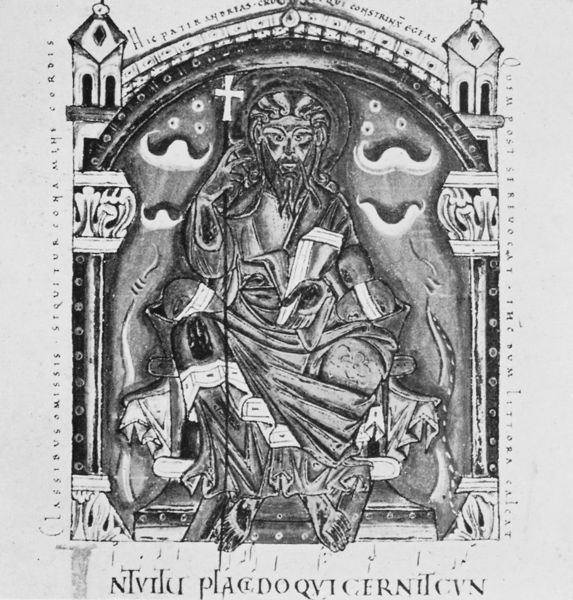
Titel: Caligula A. XIV
Institution: London, British Library
Schlagwörter: gott, mann, umhang, sitzen, grau, schwarz, säule, säulen, weiss, bart, falten, kirche, gewand, turm, beine, schrift, wellen, sitz, bogen, stab, grafik, könig, thron, inschrift, barfuss, buch, burg, kreuz, türme, druck, schwarzweiss, text, herrscher, heiligenschein, christus, jesus, griechisch, mittelalter, segen, segnen, heiliger, miniatur, ungeheuer, barfus, ikone, aureole, latein, gottvater, buchmalerei, heilgenschein, andreas, pilgerstab, kreuzbogen, mchristus